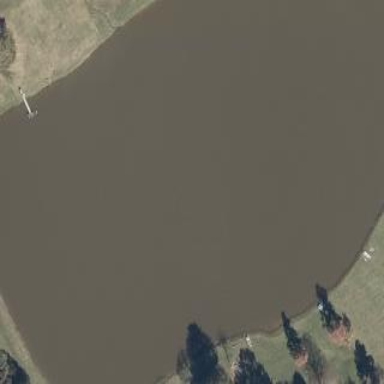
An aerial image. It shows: Peaceful pond surrounded by nature.